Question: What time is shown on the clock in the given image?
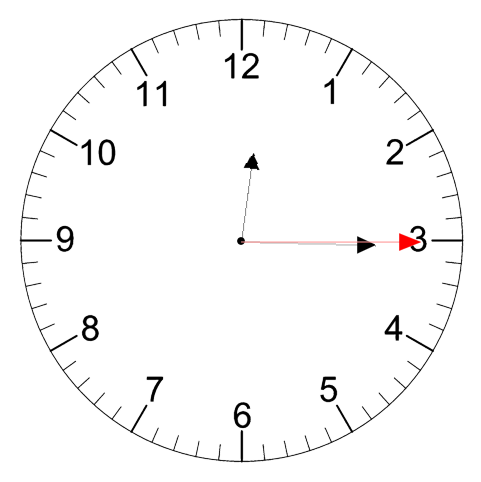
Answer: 12:15:15